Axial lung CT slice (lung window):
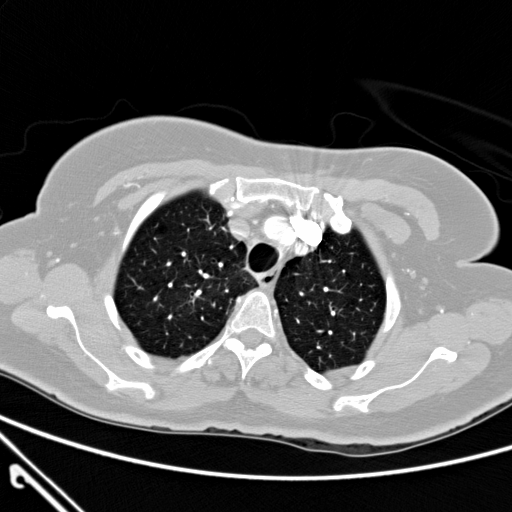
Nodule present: no